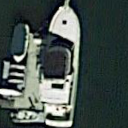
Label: Civil_yacht